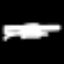
Label: square